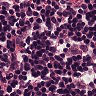
Metastatic tissue present: no